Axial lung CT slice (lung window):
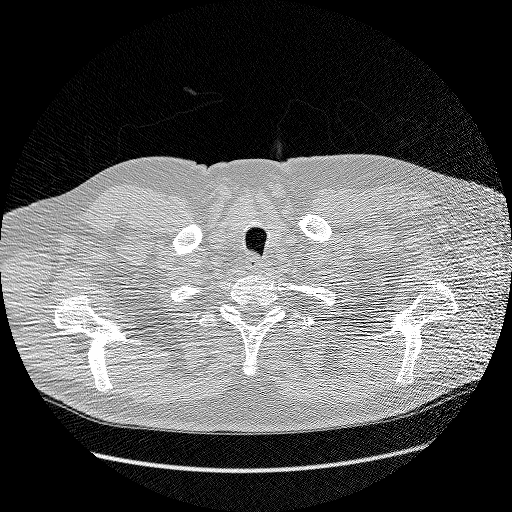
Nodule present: no